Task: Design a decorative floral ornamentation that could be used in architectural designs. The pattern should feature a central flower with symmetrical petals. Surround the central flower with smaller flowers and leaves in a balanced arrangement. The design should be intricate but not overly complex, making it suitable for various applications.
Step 1750:
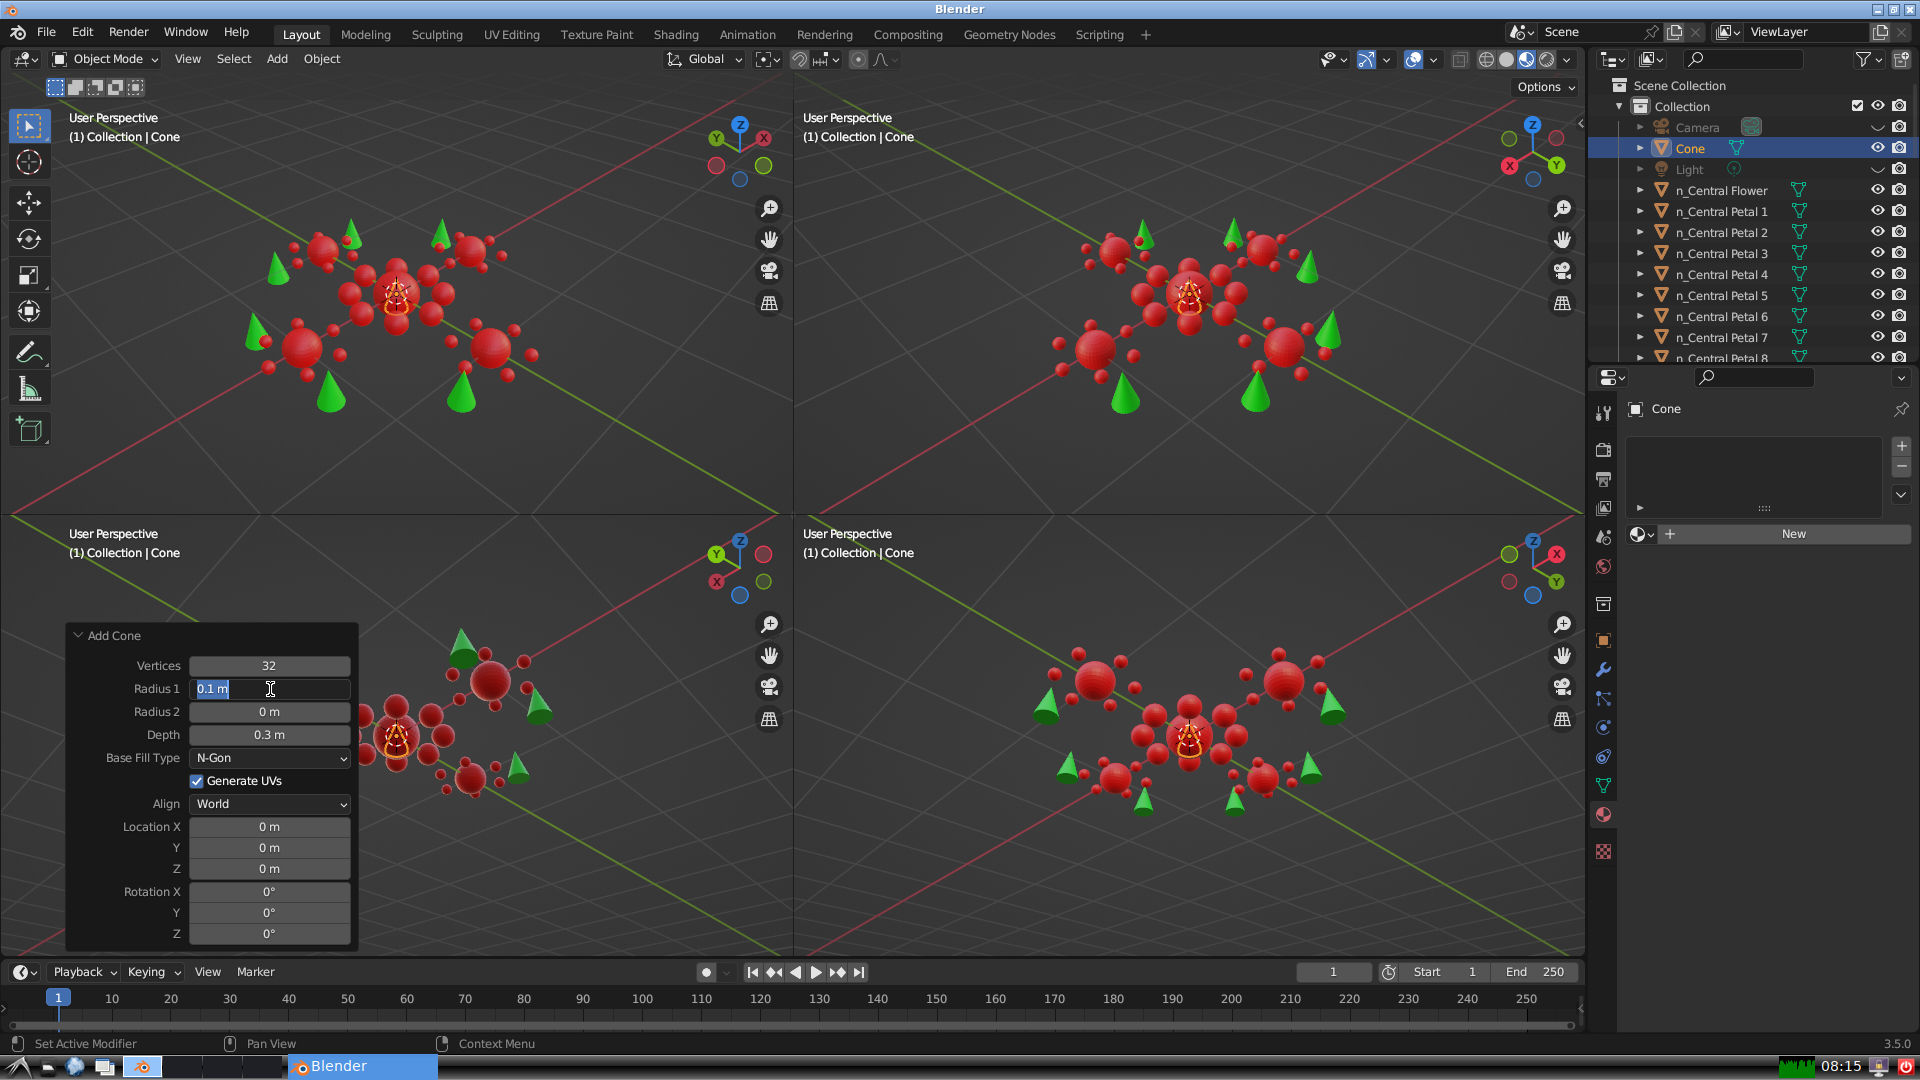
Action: input_text: 0.1